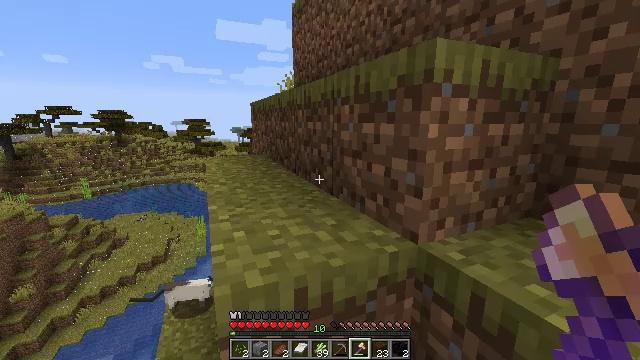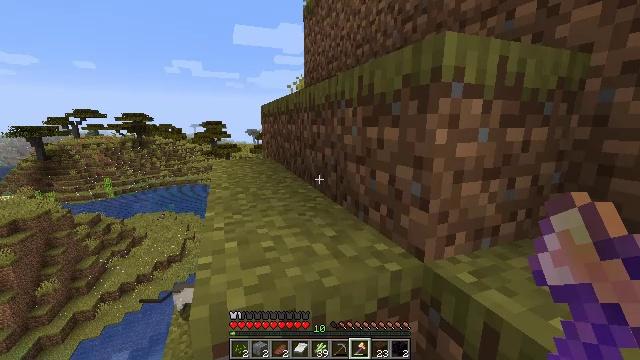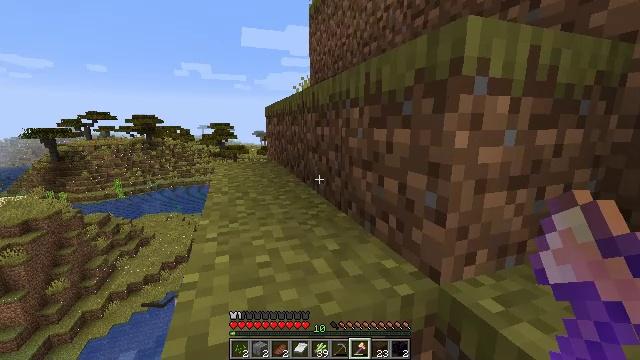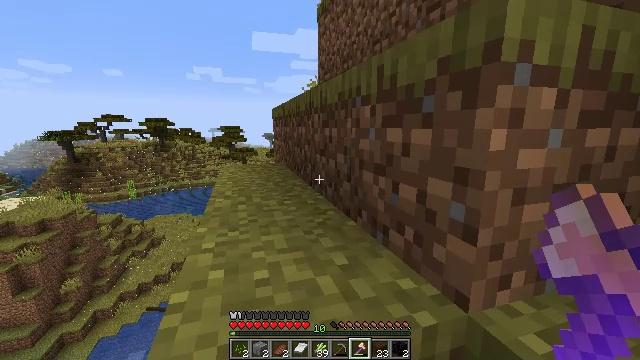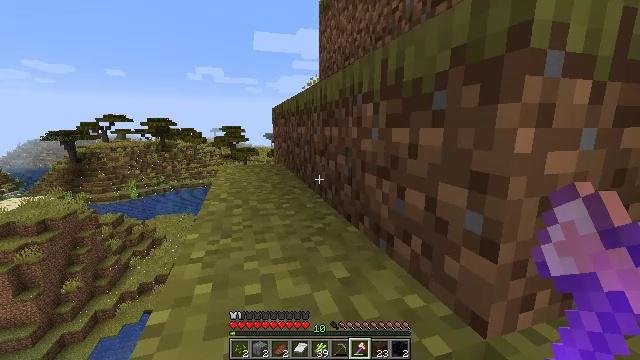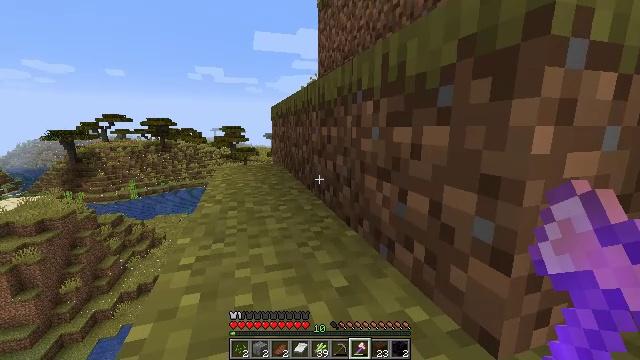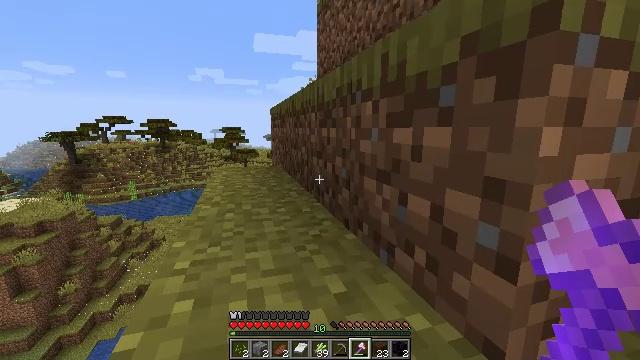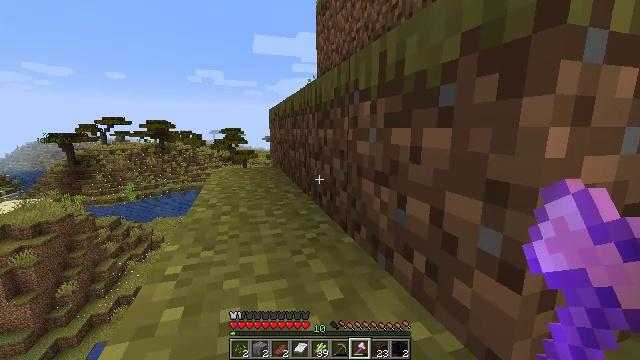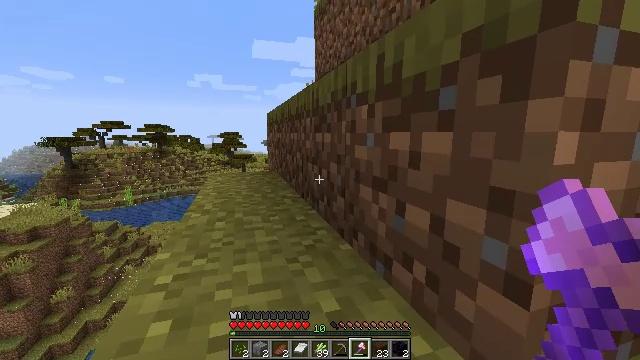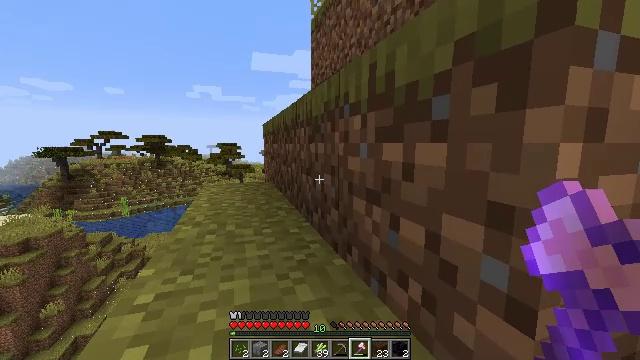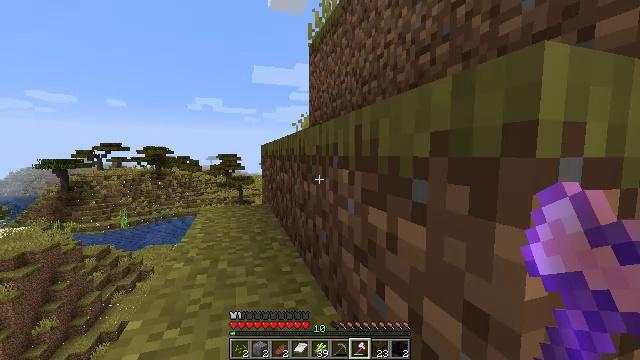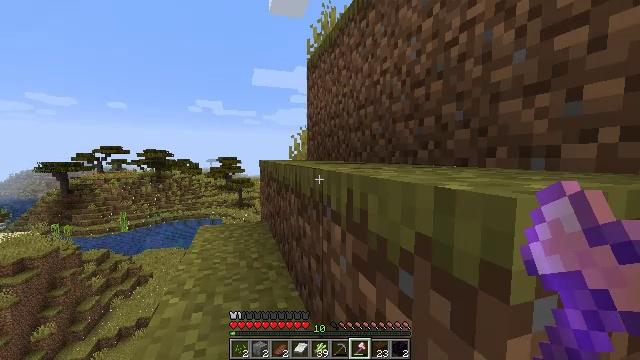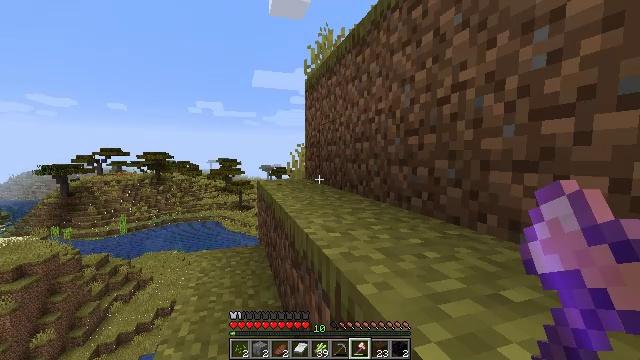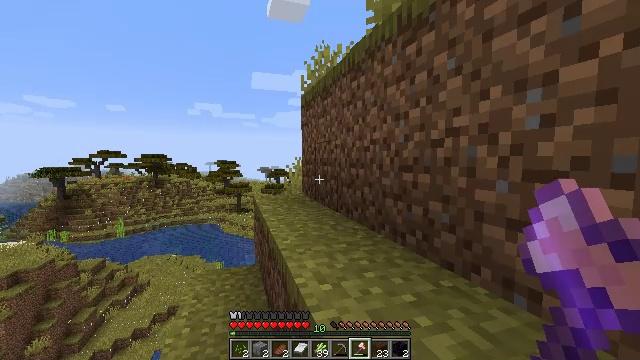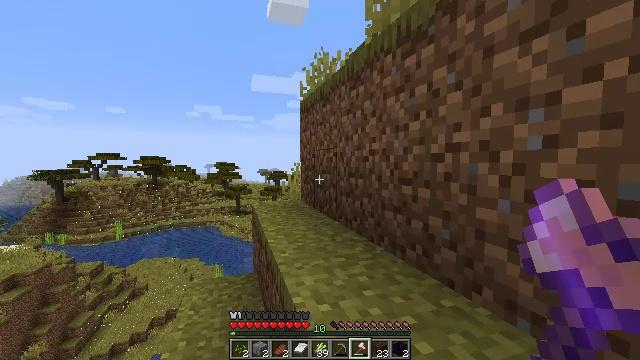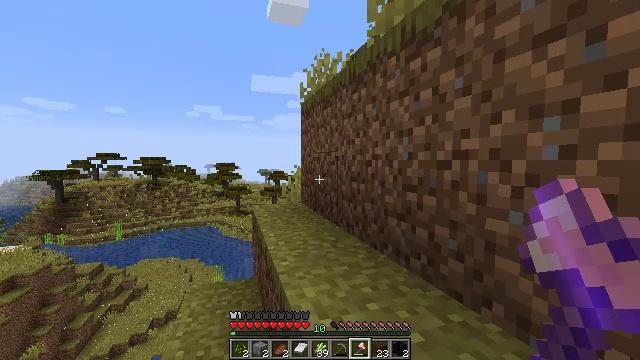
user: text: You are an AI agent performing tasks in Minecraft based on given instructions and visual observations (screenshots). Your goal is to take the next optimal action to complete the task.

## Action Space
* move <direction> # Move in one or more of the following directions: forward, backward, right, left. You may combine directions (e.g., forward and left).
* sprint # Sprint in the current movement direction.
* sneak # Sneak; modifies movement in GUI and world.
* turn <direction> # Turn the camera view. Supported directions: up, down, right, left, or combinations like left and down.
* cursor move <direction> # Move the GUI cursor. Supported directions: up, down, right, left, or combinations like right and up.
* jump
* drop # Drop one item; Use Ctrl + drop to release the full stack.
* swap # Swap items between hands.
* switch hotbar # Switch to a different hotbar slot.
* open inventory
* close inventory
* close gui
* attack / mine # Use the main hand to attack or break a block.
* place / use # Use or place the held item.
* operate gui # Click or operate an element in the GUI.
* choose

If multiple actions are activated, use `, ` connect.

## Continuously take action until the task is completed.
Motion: motion action
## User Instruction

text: Collect tall grass by breaking it.
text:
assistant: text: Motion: move forward, turn left
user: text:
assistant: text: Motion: move forward, turn left
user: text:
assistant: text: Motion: move forward, turn left
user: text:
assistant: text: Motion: no_op
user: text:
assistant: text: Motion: no_op
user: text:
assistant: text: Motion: no_op
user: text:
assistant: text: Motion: no_op
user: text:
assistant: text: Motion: move forward
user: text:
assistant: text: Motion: move forward, turn up
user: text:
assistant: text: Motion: move forward, turn up, jump
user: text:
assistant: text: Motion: move forward, jump
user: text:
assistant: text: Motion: move forward, jump
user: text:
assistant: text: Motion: move forward, jump
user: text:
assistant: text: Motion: move forward, jump
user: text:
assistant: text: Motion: move forward, jump
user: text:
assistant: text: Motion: move forward, jump
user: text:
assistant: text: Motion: move forward, jump
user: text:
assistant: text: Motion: move forward, sprint, jump
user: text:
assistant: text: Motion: move forward, sprint, turn right, jump
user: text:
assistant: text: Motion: move forward, sprint, turn right, jump
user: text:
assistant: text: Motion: move forward, turn right, jump
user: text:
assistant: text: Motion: move forward, turn right and down, jump
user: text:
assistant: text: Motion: move forward, turn right and down, jump
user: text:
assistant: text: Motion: move forward, turn right and down
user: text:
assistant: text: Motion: turn right and down
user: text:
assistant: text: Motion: turn right and down
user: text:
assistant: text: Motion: turn right and down
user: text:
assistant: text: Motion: turn right and down
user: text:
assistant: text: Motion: turn right
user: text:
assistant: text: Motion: no_op